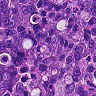
Metastatic tissue present: yes